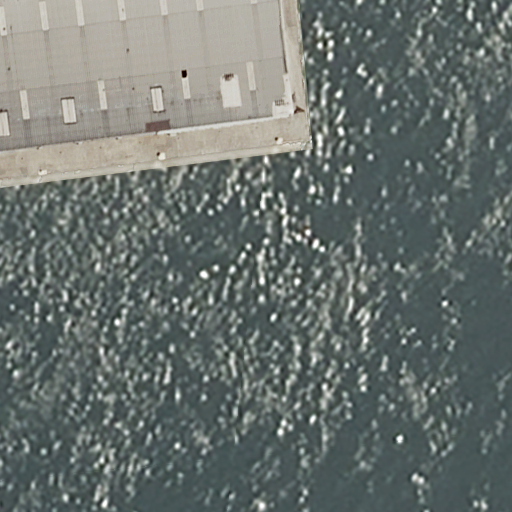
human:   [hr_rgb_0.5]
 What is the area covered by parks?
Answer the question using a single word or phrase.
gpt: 4313m2

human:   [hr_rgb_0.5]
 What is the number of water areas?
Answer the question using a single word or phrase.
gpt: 2

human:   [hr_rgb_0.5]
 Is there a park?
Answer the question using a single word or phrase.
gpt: yes

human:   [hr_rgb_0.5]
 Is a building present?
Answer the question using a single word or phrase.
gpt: no

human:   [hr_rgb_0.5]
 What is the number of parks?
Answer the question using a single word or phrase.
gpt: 1

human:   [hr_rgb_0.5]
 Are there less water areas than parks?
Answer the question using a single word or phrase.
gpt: no

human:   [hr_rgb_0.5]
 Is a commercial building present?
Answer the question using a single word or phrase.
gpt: no

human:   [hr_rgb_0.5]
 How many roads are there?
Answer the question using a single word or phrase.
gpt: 0

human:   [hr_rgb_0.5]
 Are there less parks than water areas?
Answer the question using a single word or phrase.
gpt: yes

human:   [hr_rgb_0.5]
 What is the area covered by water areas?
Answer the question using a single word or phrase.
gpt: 8695m2

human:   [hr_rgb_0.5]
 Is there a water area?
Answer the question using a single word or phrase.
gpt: yes

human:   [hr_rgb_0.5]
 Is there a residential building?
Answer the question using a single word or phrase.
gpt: no

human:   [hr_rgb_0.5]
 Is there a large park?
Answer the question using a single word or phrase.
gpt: yes

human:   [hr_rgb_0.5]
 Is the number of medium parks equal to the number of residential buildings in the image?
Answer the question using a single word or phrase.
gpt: yes

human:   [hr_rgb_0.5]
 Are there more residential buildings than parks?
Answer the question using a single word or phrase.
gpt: no

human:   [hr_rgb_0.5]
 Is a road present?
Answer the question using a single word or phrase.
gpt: no

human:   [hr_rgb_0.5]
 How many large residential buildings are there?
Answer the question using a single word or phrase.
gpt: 0

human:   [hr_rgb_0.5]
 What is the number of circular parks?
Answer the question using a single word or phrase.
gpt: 0

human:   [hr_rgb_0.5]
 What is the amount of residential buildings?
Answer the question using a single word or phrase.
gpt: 0

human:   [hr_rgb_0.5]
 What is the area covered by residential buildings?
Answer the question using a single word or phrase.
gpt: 0m2

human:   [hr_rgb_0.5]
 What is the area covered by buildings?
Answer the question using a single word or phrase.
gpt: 0m2

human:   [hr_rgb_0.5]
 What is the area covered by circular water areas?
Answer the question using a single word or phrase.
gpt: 0m2

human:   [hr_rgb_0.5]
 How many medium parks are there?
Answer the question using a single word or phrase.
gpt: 0

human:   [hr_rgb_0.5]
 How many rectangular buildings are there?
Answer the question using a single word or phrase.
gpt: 0

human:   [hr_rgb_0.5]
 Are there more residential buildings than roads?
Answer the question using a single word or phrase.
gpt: no

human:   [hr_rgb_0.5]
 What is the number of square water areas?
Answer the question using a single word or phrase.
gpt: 0

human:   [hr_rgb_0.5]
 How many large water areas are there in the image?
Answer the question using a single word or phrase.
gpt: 2

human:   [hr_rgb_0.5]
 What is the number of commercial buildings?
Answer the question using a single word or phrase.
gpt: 0

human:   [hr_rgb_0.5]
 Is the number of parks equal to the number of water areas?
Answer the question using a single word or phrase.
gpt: no

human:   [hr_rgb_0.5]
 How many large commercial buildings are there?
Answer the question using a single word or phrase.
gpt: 0

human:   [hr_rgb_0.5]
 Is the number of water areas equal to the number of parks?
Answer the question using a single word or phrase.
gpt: no

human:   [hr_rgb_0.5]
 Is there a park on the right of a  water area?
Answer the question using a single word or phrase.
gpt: no

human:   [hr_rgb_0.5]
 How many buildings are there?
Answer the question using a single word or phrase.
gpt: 0

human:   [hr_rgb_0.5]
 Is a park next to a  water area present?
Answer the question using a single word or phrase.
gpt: yes

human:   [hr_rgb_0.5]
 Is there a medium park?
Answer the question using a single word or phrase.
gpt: no

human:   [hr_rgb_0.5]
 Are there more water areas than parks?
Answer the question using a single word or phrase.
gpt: yes

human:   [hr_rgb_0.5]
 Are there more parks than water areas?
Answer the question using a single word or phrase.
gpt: no

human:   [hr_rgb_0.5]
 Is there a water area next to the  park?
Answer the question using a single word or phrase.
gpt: yes

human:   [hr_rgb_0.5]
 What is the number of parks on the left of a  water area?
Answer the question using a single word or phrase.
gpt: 1

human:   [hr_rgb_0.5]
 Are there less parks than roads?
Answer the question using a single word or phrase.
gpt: no

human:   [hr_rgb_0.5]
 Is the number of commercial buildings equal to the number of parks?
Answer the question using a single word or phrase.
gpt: no

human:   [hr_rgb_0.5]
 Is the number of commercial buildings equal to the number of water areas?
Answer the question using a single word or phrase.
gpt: no

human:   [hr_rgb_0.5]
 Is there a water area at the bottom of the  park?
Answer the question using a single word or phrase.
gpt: yes

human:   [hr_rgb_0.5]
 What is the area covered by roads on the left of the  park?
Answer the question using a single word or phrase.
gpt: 0m2

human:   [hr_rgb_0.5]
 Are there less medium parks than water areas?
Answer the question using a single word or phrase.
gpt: yes

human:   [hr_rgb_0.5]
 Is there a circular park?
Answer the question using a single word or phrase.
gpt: no

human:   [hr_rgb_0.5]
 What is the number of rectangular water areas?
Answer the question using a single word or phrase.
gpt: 2

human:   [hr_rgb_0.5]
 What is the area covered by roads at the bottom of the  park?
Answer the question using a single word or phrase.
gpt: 0m2

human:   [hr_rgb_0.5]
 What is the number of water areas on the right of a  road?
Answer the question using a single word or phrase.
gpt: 0

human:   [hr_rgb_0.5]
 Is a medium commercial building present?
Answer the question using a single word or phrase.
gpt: no

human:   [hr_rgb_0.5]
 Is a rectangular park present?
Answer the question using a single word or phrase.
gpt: yes

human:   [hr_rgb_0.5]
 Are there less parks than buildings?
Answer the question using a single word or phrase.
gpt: no

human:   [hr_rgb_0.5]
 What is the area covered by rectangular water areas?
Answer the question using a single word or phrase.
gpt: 8695m2

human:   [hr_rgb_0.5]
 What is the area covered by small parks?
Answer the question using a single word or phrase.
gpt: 0m2

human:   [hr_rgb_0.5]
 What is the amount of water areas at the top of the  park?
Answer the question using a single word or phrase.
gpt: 0

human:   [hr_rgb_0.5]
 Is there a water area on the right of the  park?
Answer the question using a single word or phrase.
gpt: yes

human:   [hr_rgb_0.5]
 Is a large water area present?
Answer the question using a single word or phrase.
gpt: yes

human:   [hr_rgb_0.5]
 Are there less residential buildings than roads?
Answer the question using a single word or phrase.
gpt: no

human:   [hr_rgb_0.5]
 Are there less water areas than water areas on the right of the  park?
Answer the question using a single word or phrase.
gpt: no

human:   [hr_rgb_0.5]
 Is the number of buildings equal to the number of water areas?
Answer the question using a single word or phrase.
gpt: no

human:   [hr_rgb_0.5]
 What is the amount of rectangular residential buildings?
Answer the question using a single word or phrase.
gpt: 0

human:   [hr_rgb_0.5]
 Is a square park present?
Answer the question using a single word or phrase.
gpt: no

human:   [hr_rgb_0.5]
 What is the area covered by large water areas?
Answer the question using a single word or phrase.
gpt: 8695m2

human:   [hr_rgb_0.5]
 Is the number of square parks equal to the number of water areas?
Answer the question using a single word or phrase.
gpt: no